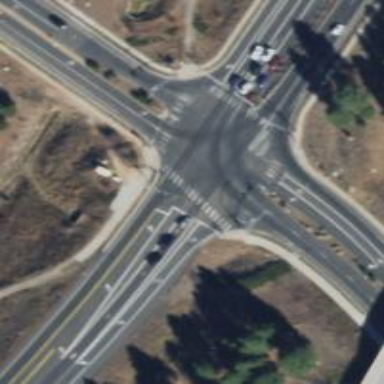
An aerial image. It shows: Zebra crossing on the road.